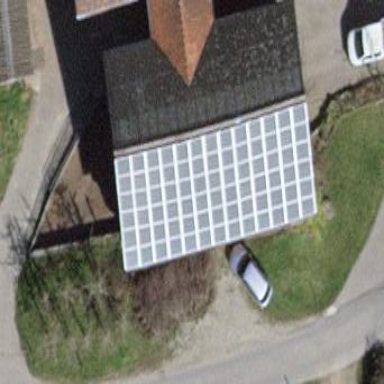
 consisting of solar photovoltaic panels."